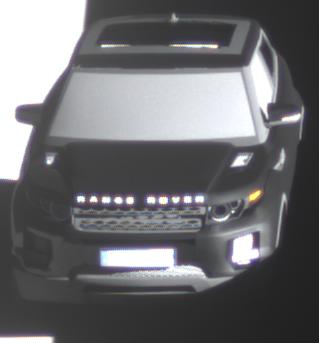
Make: Land Rover
Model: Range Rover Evoque 2.0 Si4
Detailed model: Range Rover Evoque (I)
Model produced from: 2011/08
Model produced until: 2013/11
Doors: 5
Color: black
Road condition: dry road
Daytime: morning or afternoon
Contrast: high contrast